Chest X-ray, PA view. Patient: 55 years old, sex M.
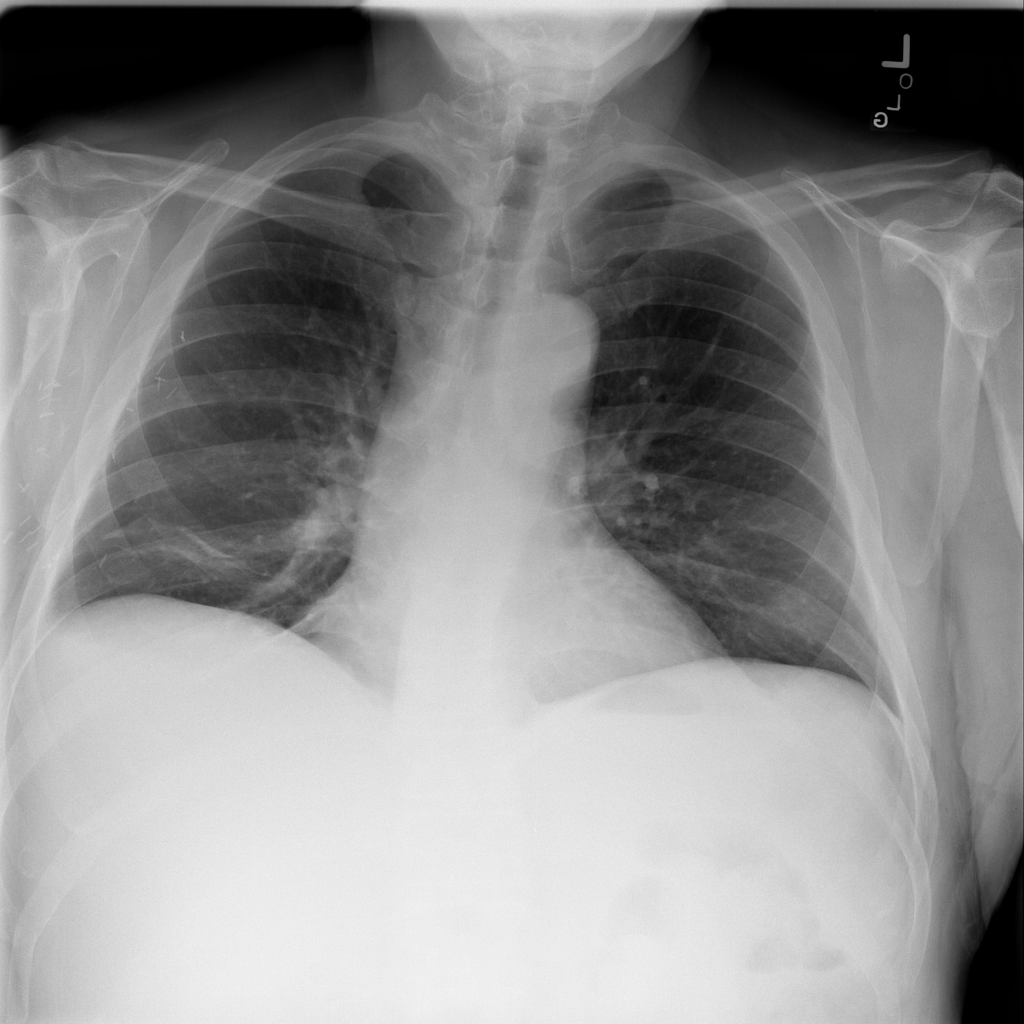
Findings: Atelectasis